Question: I'm working on a template based on Twitter Bootstrap and I have a doubt as title says:
'''
<form id="fabForm" method="post">
<div class="form-group">
<div class="table-responsive">
<table class="table table-condensed">
<thead>
<tr>
<th></th>
<th>Col Title</th>
</tr>
</thead>
<tbody>
<tr>
<td>
<div class="checkbox">
<label>
<input type="checkbox" name="fabLinkChoice[]" value="1">
</label>
</div>
</td>
<td>Dist1</td>
</tr>
</tbody>
</table>
</div>
</div>
<div>
<button type="submit" class="btn btn-primary" disabled="" id="btnAgregarSelFabricante"><i class="fa fa-save"></i> Add</button>
</div>
</form>
'''
'''
<div class="table-responsive">
<table class="table table-condensed">
<thead>
<tr>
<th></th>
<th>Col Title</th>
</tr>
</thead>
<tbody>
<form id="fabForm" method="post">
<div class="form-group">
<tr>
<td>
<div class="checkbox">
<label>
<input type="checkbox" name="fabLinkChoice[]" value="1">
</label>
</div>
</td>
<td>Dist1</td>
</tr>
<tr>
<td colspan="2">
<button type="submit" class="btn btn-primary" disabled="" id="btnAgregarSelFabricante"><i class="fa fa-save"></i> Add</button>
</td>
</tr>
</div>
</form>
</tbody>
</table>
</div>
</div>
<div>
'''
my doubt has a origin on <URL>. There you'll notice the code of the first example and also it's on a Bootstrap Modal, but I can't get it look fine. This is what I see on Chrome:

And I don't know if I'm missing something in my markup. Around why I'm using tables is because is a tabular data and I think this is the right or I'm wrong?
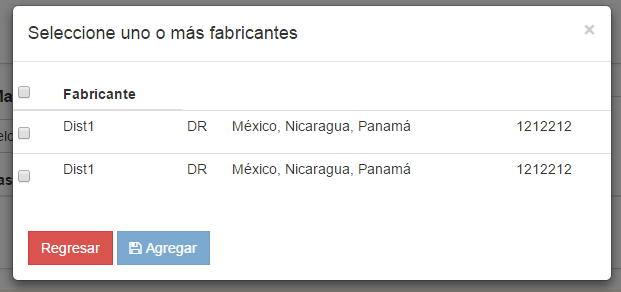
Answer: The <URL> are zero or more 'tr' tags, so your second example is not valid HTML.
You could move your form inside a table cell, but more commonly you will see a table inside a form instead of vice versa.
It also appears from your limited examples that you may be using a table for layout purposes, which I would urge you to reconsider.